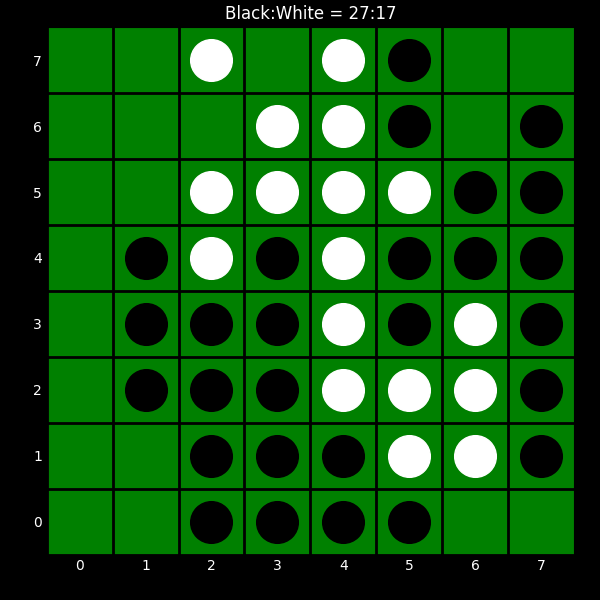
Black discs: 27
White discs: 17